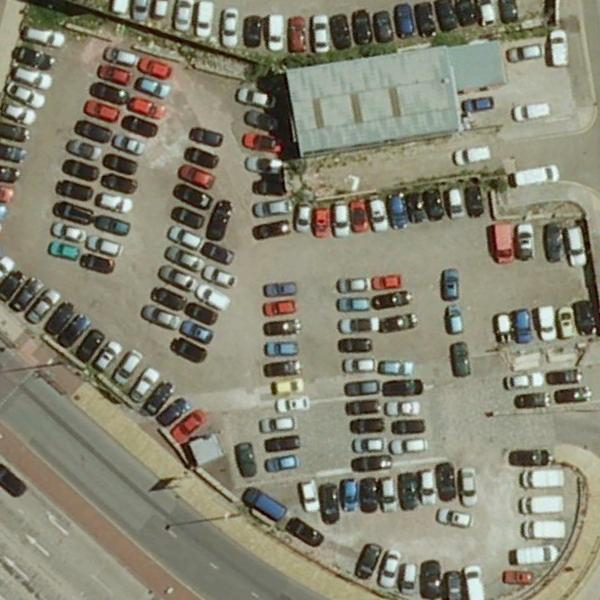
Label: Parking